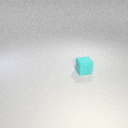
small cyan rubber cube